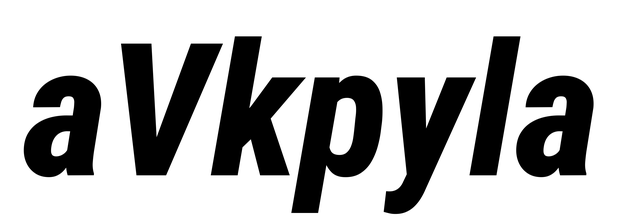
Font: Roboto-Italic_Condensed_ExtraBold_Italic